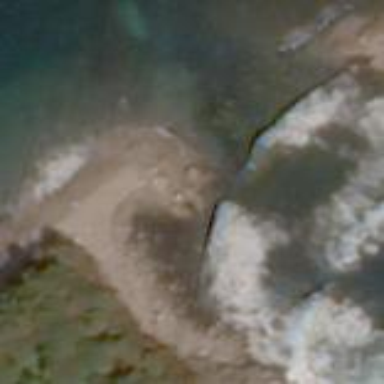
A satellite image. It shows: Sandy beach with natural surroundings.